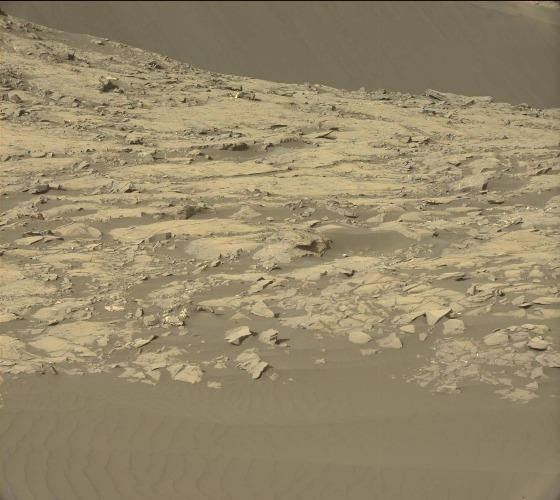
Terrain classes present: Bedrock, Gravel / Sand / Soil, Rock, Shadow